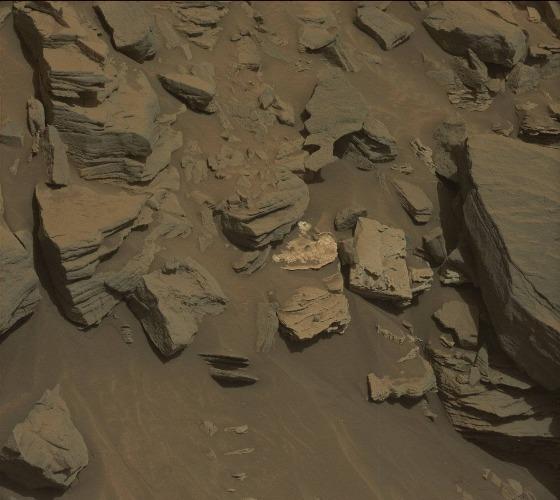
Terrain classes present: Bedrock, Gravel / Sand / Soil, Rock, Shadow